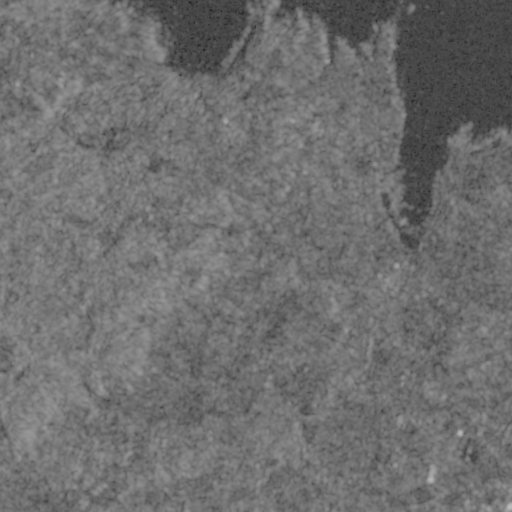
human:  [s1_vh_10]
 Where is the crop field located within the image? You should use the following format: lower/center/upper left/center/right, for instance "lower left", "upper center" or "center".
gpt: The crop field is located in the upper left of the image.
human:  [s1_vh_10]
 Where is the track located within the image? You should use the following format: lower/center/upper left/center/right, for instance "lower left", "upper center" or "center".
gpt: The track is located in the lower right of the image.
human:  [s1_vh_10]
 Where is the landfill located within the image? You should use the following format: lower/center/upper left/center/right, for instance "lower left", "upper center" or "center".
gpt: There is no landfill in the image.

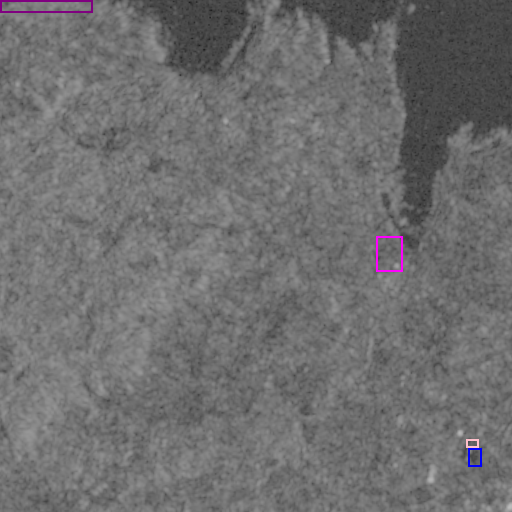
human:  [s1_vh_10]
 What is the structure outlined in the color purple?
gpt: The structure outlined in purple is a crop field.
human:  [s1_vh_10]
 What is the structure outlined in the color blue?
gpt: The structure outlined in blue is a park.
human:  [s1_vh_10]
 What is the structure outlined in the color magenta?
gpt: The structure outlined in magenta is a parking lot.
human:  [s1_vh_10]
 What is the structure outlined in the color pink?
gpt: The structure outlined in pink is a track.
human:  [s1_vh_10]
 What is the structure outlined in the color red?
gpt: There is no red outline.